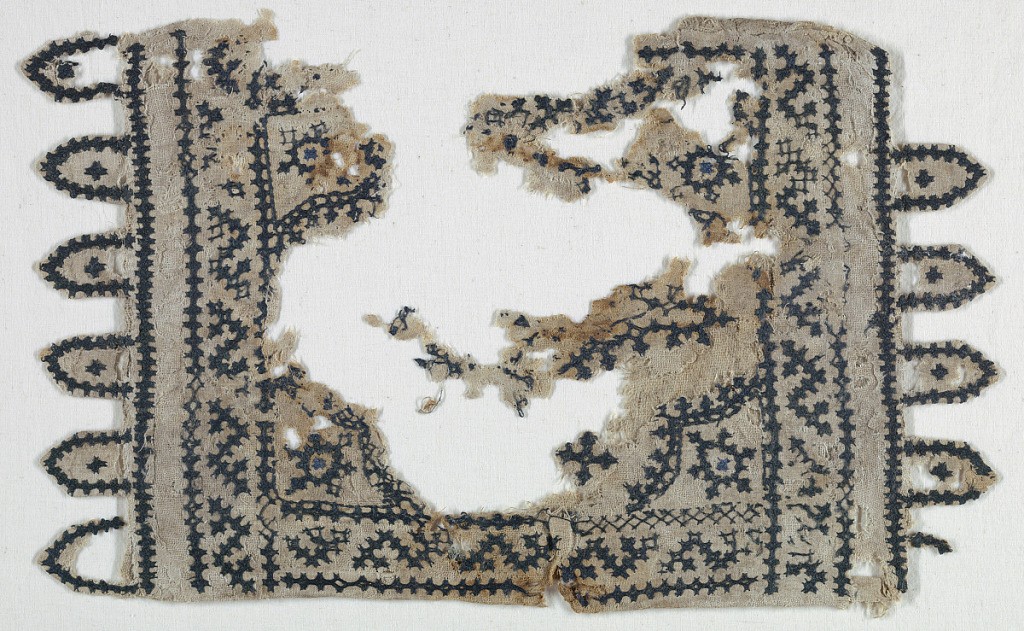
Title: Fragment
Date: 10th–12th century
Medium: linen, silk Technique: plain weave, interlacing stitch
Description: Tan linen embroidered with two shades of blue silk. Rectangular panel with S-shaped border design. Central motif is almost entirely gone. Rosette in each corner with light blue center. Pointed tabs added to each end.